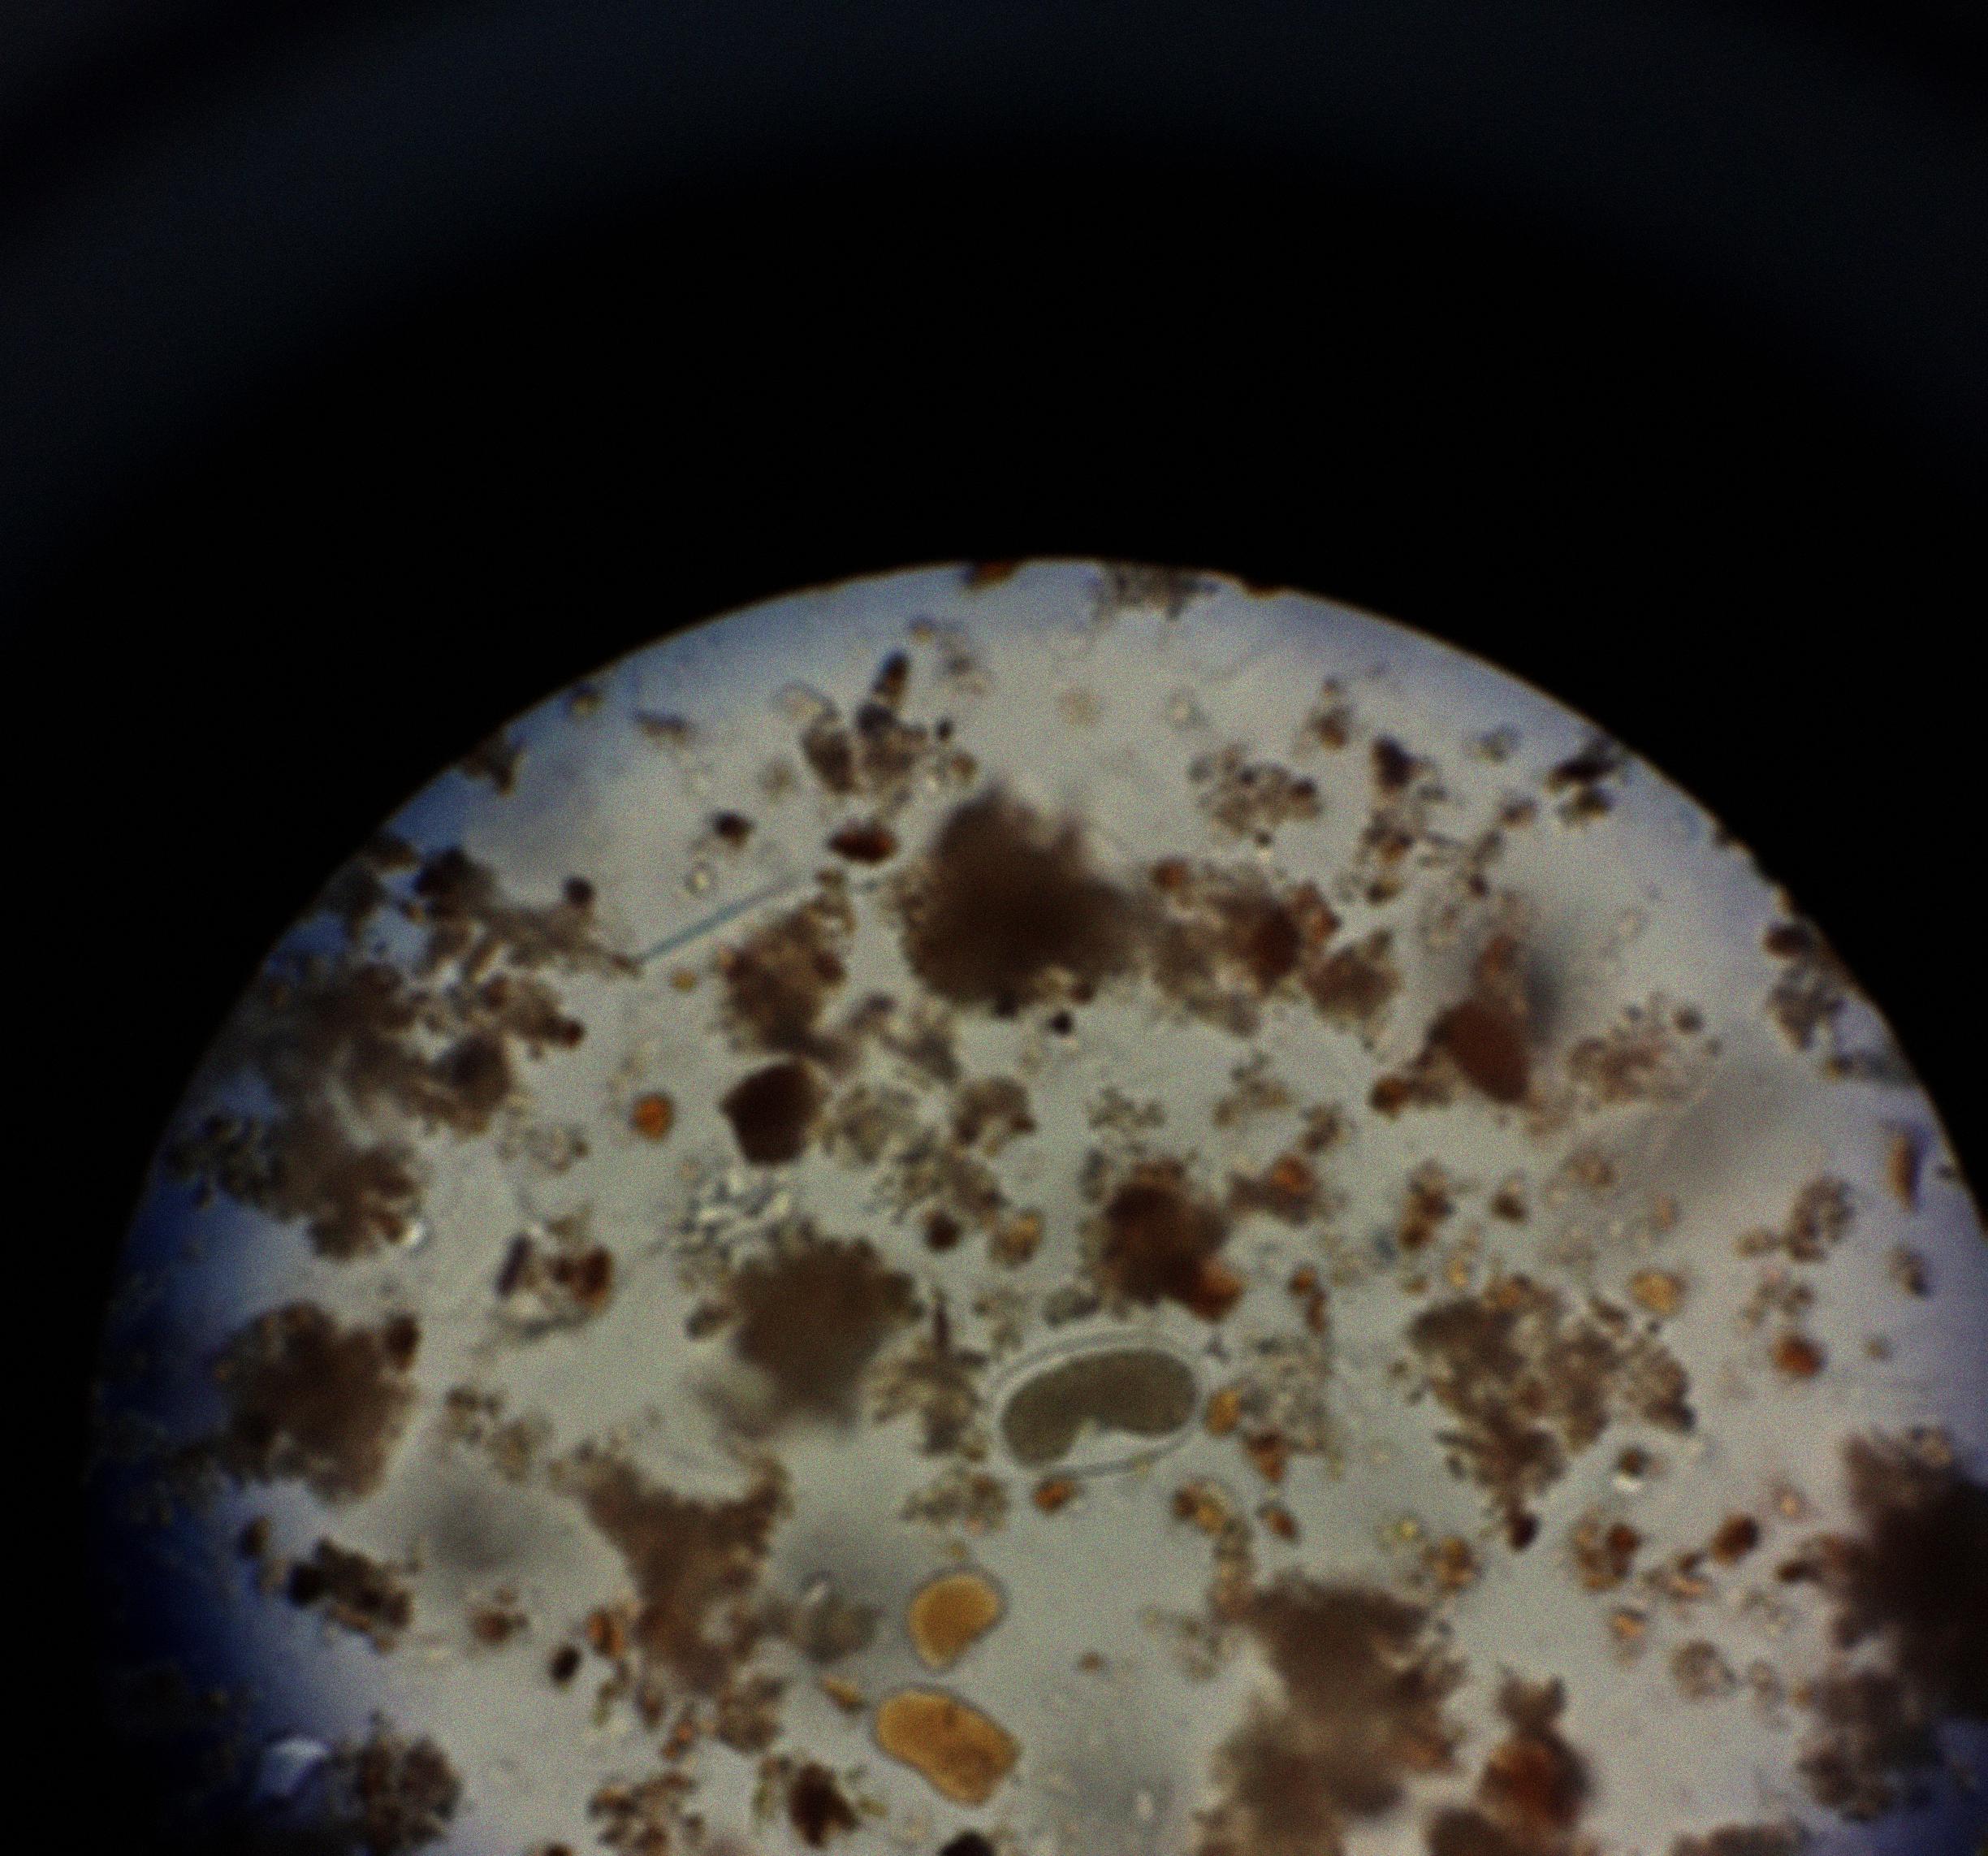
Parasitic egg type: Hookworm egg